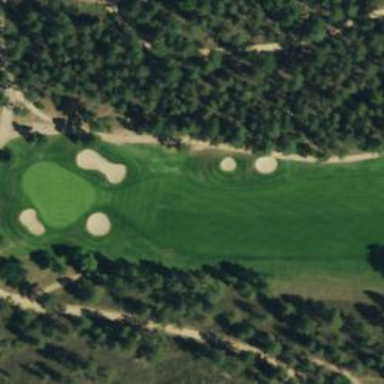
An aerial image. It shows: View of golf hole.